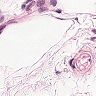
Metastatic tissue present: no